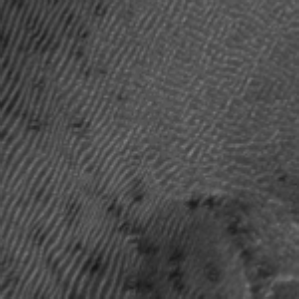
Label: frost